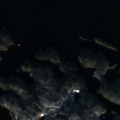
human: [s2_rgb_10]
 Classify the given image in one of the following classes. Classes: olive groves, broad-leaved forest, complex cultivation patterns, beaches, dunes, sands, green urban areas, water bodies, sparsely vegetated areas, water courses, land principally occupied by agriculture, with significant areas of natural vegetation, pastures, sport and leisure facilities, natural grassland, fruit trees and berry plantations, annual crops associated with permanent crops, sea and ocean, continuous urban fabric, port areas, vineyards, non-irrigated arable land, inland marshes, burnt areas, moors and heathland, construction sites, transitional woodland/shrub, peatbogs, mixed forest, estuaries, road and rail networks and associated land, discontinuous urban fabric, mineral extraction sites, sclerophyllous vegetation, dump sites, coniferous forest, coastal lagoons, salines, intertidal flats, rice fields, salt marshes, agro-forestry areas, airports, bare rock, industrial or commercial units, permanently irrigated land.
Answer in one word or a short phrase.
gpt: coniferous forest, water bodies